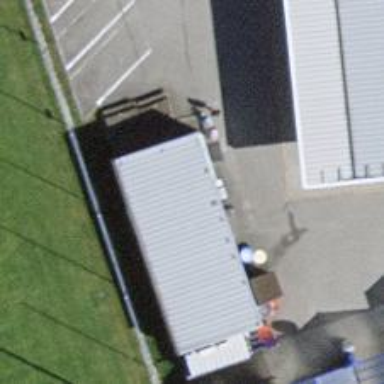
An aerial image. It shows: Bakery.